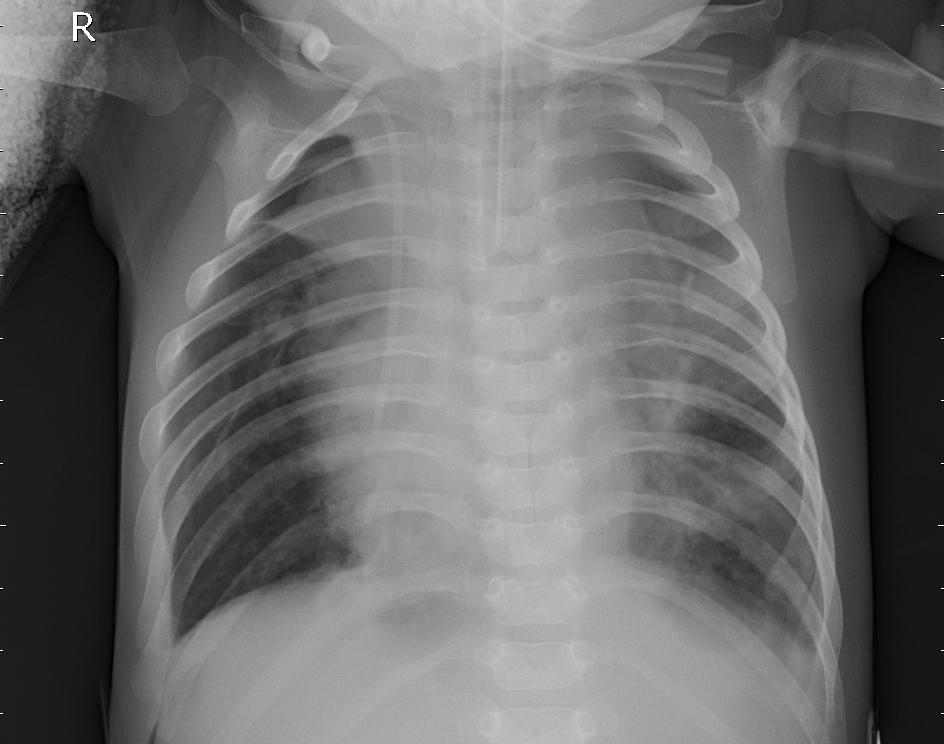
Diagnosis: PNEUMONIA